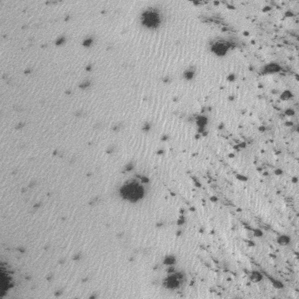
Label: frost